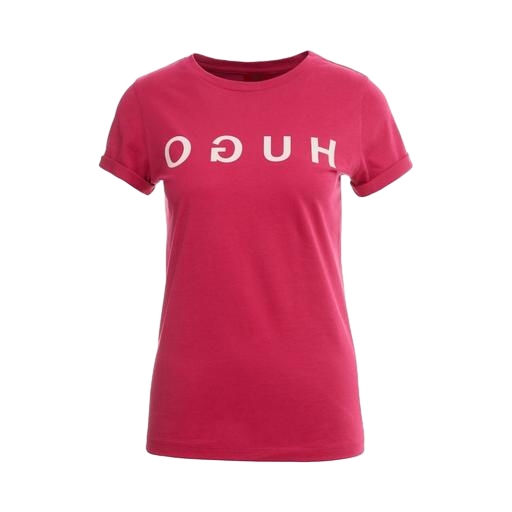
pink graphic t-shirt, pink woman's tee, pink short-sleeve tee, white background